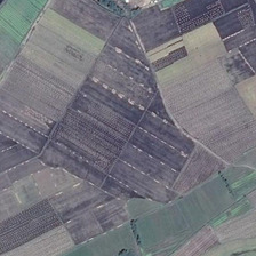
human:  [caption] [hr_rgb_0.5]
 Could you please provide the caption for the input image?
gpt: The farmland is divided into large parts and many crops are planted.

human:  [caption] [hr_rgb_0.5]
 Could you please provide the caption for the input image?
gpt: The agricultural land, divided into a large number of parts, is planted with a variety of crops.

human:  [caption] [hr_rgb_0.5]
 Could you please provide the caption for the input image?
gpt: The farm is divided into many parts and planted various crops.

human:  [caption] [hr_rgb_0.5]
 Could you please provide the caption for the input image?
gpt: The farmland is divided into many parts and planted with various crops.

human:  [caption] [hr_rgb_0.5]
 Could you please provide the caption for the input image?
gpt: Various fields and plants.